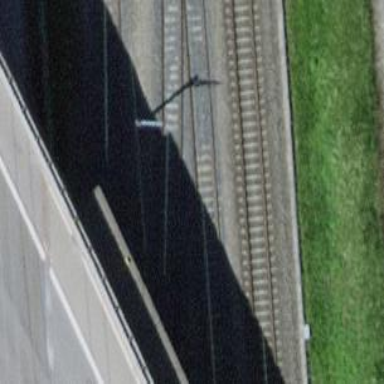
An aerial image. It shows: Railway track with contact lines for electrification.